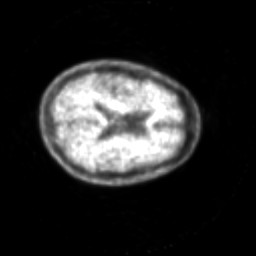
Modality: PET
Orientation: axial
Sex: male
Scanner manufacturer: siemens